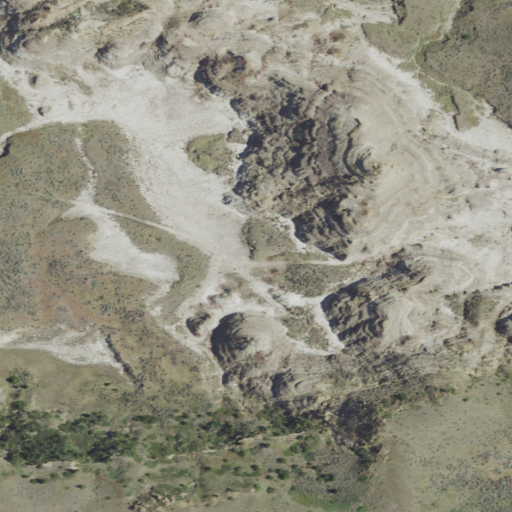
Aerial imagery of gap in Montana named Chilkoot Pass containing grassland, shrub, and evergreen forest